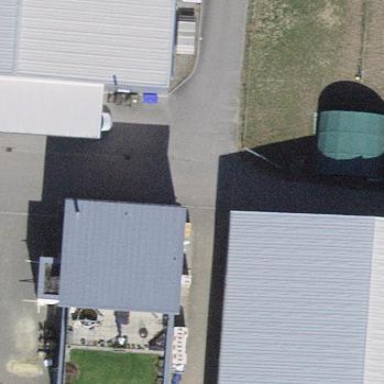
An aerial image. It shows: Industrial building.